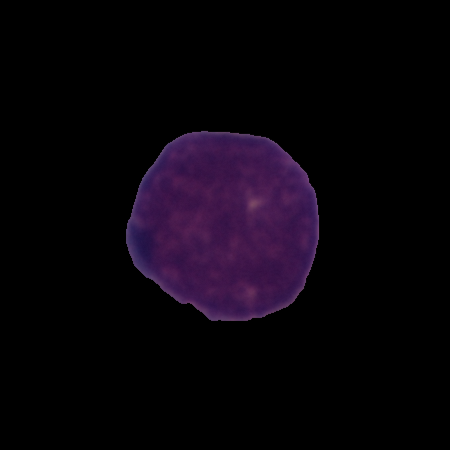
Label: cancer